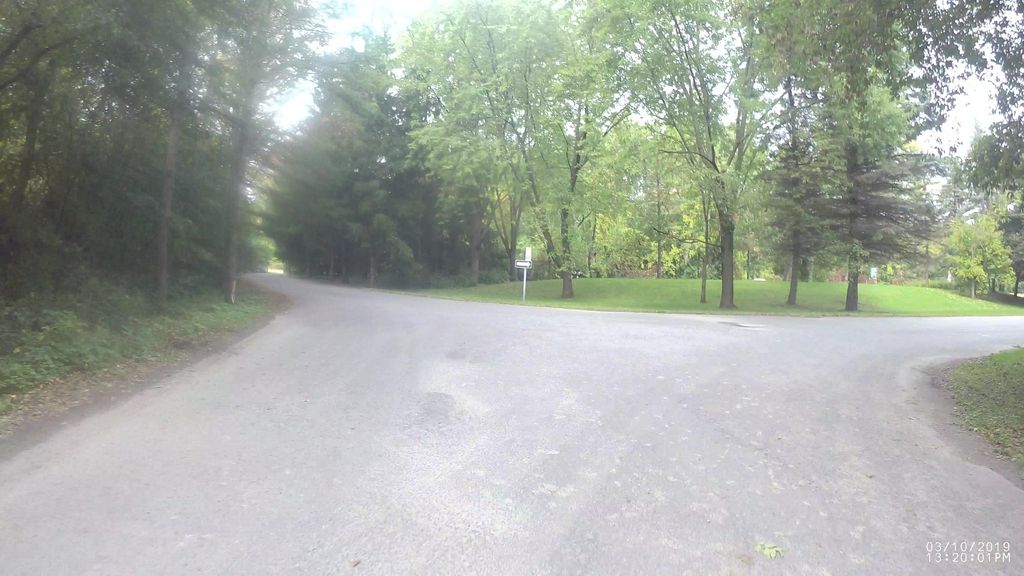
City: montreal